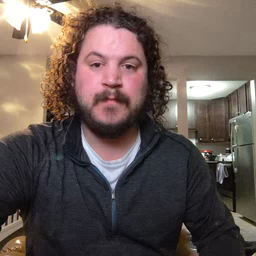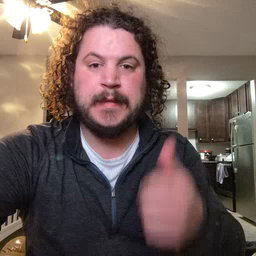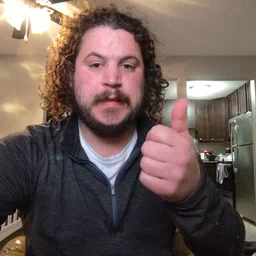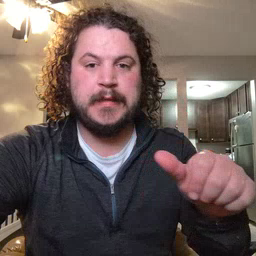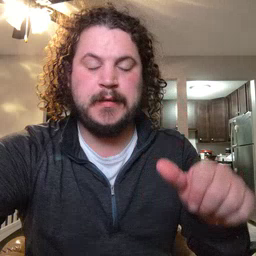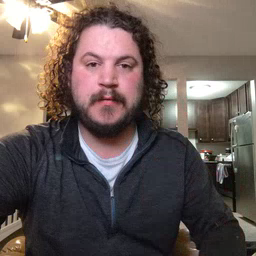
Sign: any